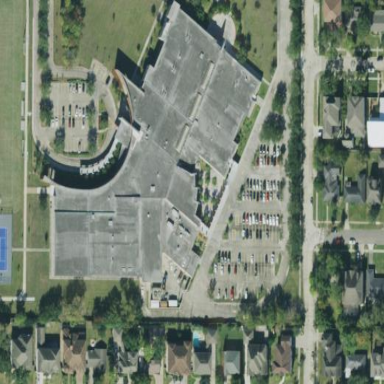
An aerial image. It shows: School building.